Question: I am currently working on a project in Visual Studio 2010.
Right now, my solution explorer looks like:

In other projects, I've seen different components of the program split up into different class libraries, so one would have for example: 'Project, Project.Data, Project.Business, etc' and the data would include the database context and repositories, and the business would contain the logic, etc.
How should I organize my project/solution? Is there a "best practice" I should follow?
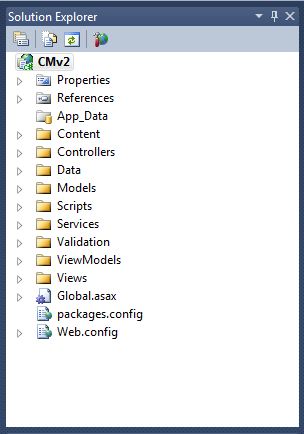
Answer: Right now you have everything in one project. I would create two new projects in this solution:
'''
CMv2.Data
CMv2.Services
'''
And move those folders from your current project to the new projects. I would rename 'CMv2' to something like 'CMv2.Web'